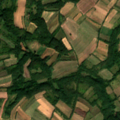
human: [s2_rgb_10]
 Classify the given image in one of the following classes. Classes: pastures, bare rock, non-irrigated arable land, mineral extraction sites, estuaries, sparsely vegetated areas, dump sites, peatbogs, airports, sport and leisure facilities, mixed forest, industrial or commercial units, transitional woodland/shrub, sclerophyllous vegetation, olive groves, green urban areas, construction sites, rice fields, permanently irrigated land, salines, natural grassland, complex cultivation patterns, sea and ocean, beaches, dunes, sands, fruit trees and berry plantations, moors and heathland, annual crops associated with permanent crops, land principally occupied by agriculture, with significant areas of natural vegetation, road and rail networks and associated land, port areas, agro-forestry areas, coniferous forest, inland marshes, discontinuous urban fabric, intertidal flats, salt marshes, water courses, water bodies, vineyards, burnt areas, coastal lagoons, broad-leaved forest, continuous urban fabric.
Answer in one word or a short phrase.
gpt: complex cultivation patterns, land principally occupied by agriculture, with significant areas of natural vegetation, broad-leaved forest